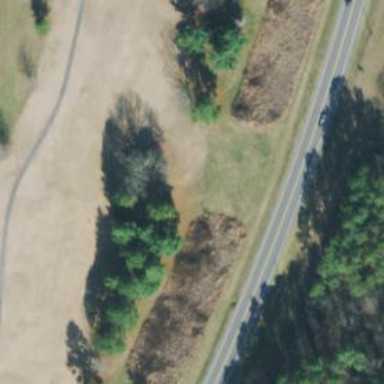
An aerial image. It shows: Pathway for golfing.